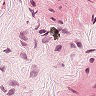
Metastatic tissue present: no